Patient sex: F
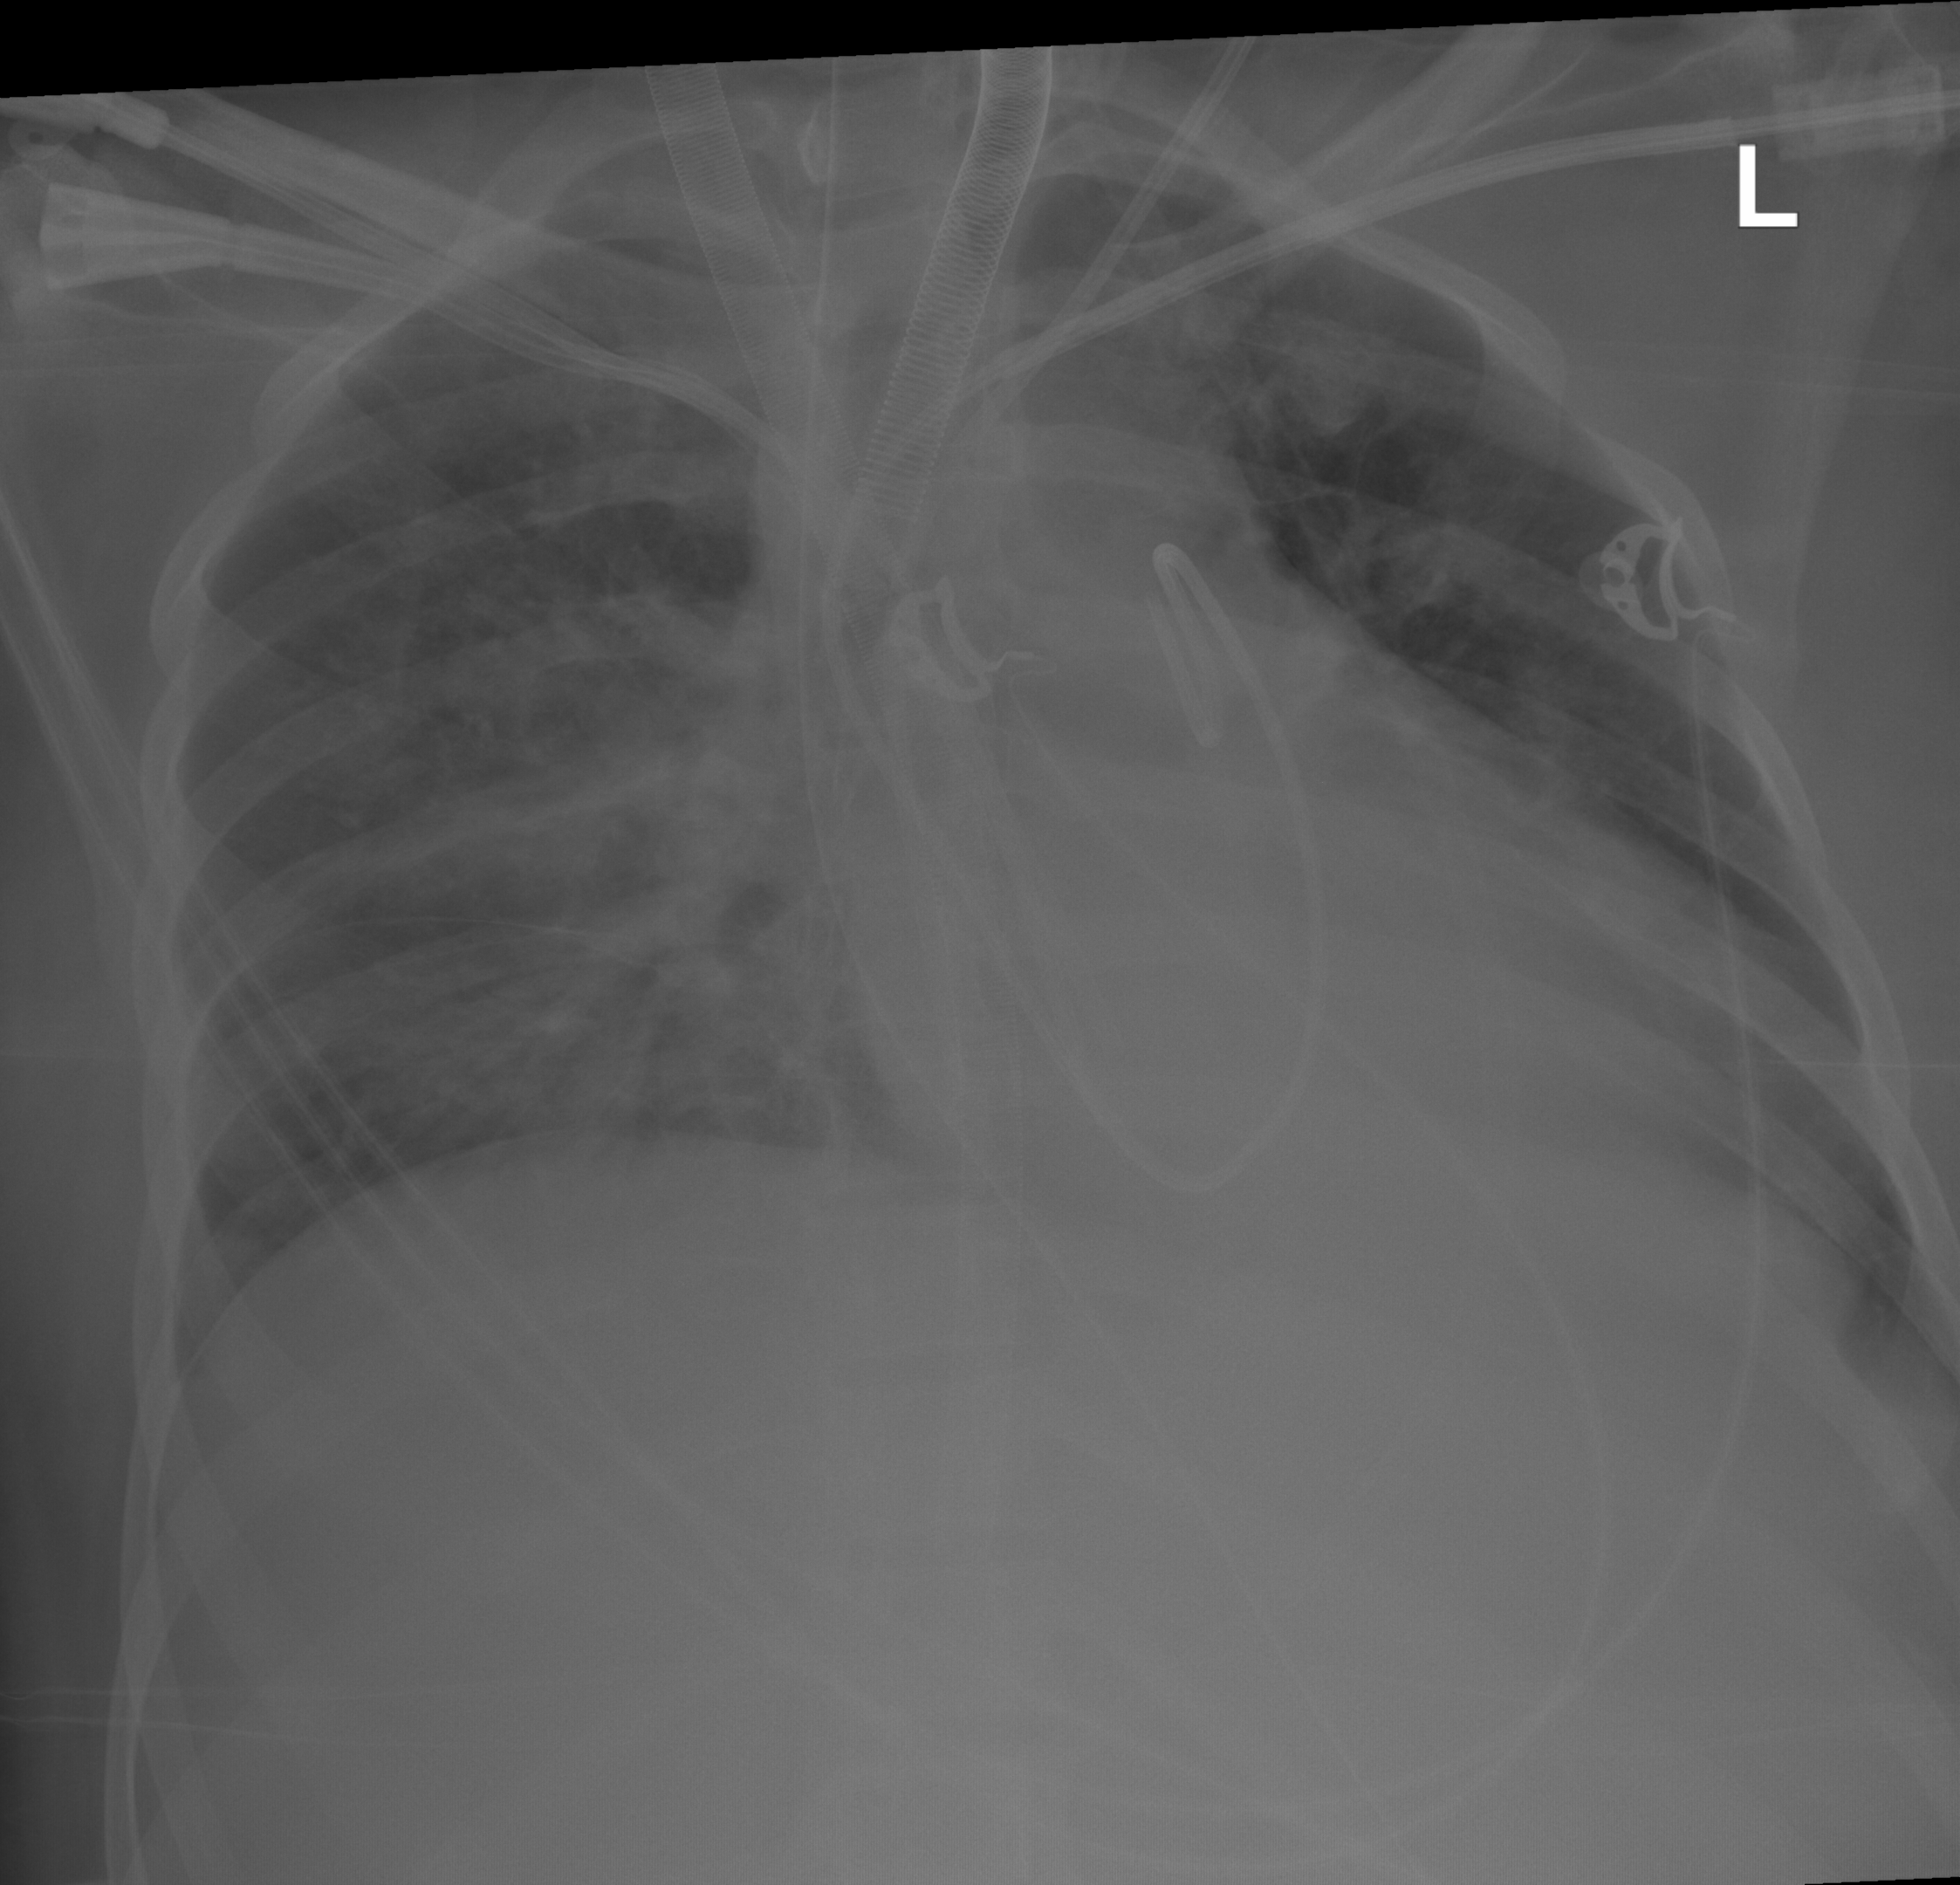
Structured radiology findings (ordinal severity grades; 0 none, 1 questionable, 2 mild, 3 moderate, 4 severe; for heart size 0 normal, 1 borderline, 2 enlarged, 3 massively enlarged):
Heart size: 2
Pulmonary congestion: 2
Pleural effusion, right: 0
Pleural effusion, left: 1
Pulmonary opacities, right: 3
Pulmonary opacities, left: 2
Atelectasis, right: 2
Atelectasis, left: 2